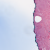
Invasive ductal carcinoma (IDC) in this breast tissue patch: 0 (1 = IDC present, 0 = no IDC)